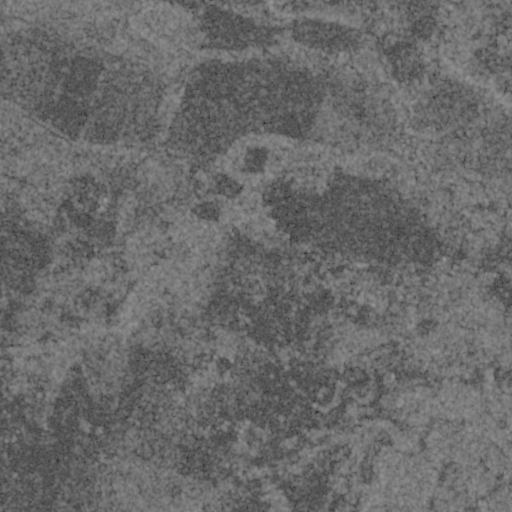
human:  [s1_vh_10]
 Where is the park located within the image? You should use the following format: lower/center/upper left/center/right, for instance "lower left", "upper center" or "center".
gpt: The park is located in the upper right of the image.
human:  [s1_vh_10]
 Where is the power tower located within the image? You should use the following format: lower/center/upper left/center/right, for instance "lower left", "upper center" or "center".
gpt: The power tower is located in the lower left of the image.
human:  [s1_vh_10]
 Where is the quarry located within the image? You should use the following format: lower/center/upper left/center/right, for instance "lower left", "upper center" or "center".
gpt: There is no quarry in the image.

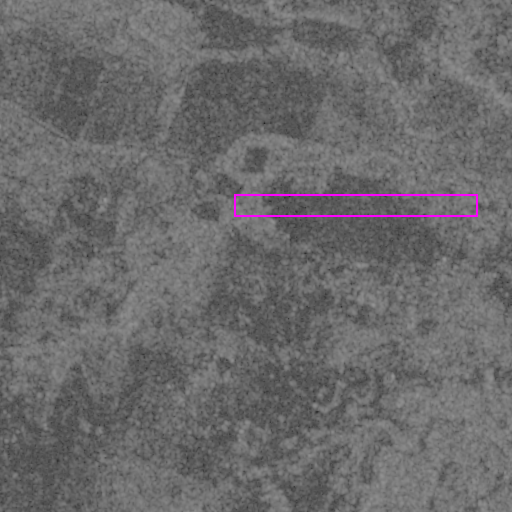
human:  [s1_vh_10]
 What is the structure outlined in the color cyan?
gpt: There is no cyan outline.
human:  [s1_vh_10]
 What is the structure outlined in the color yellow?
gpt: There is no structure outlined in yellow.